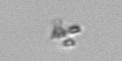
Label: detritus